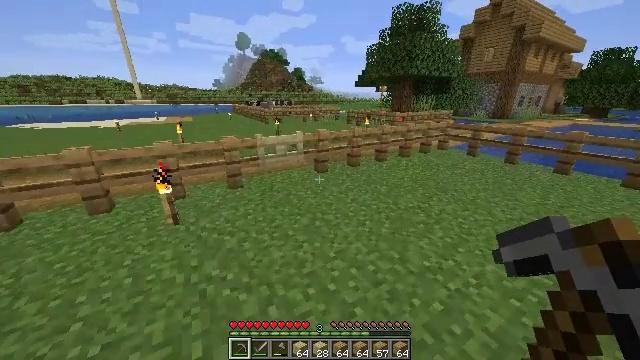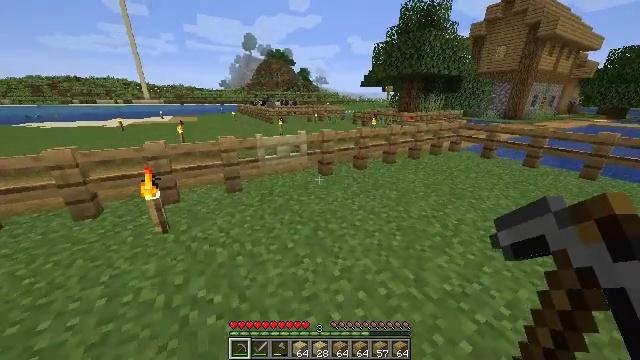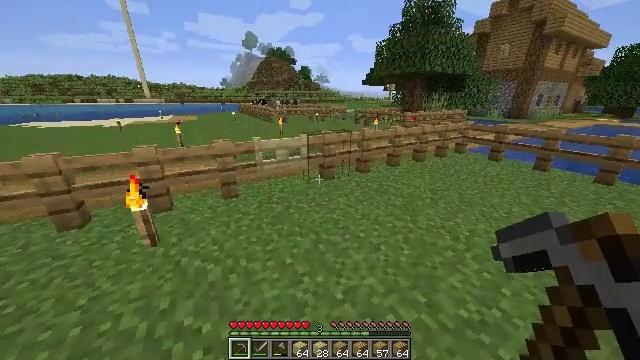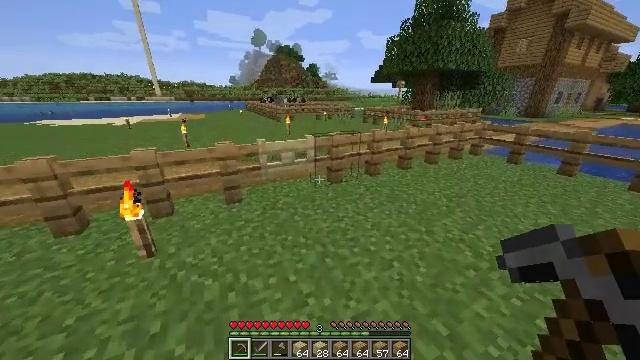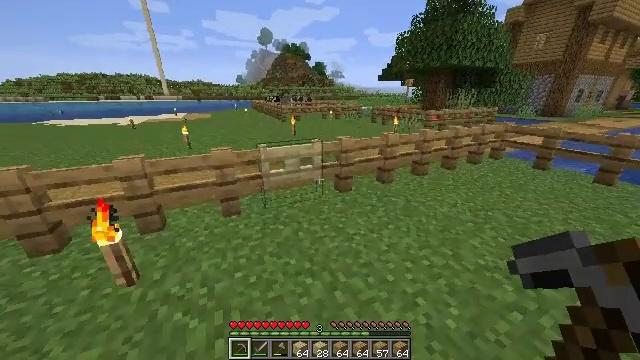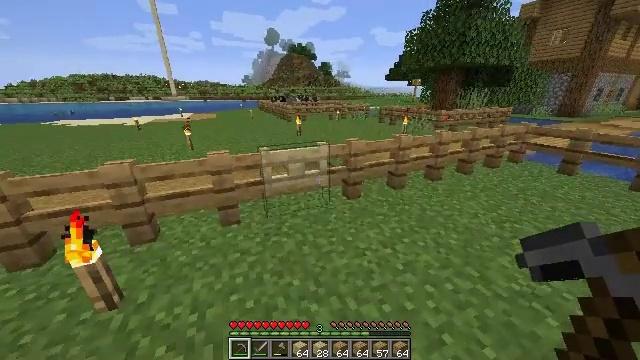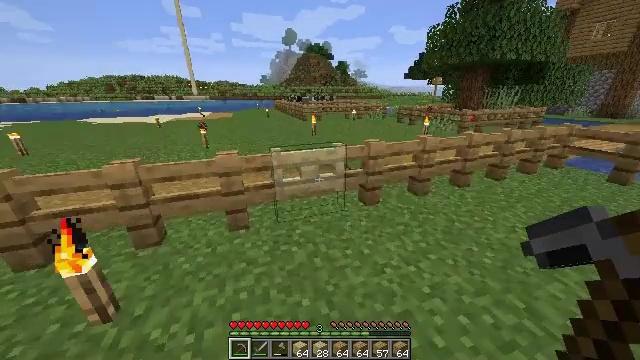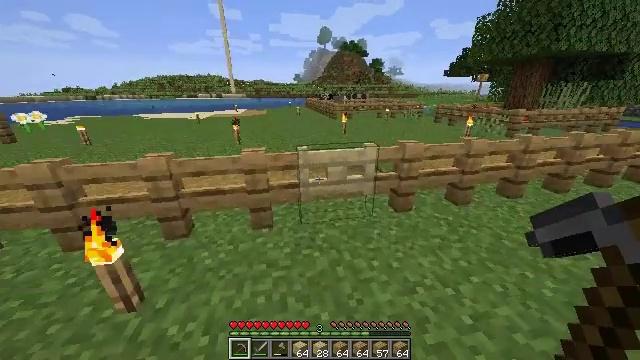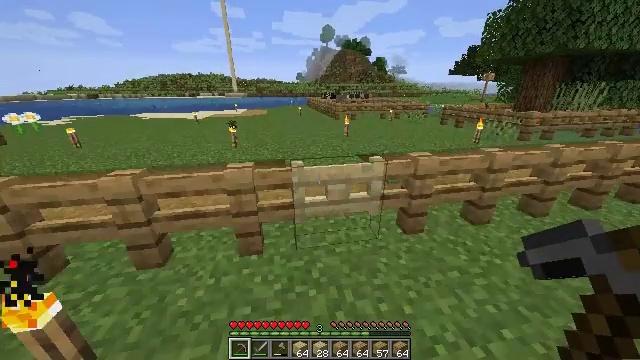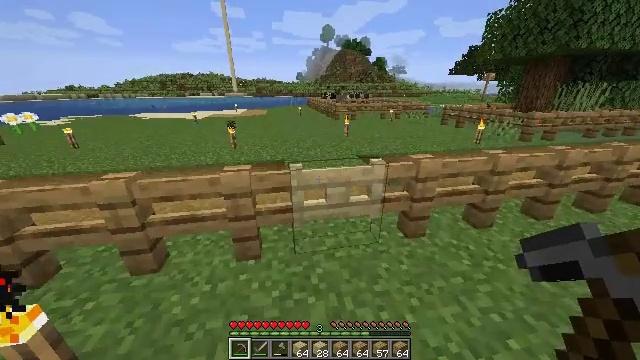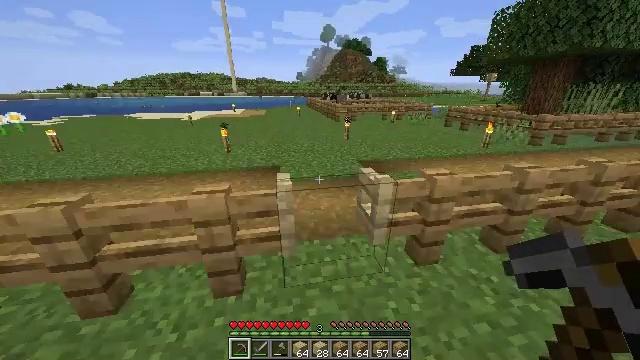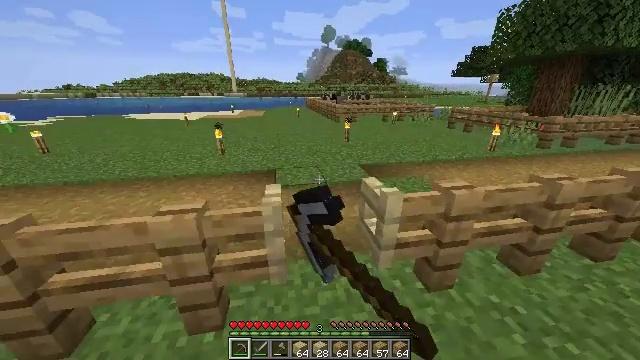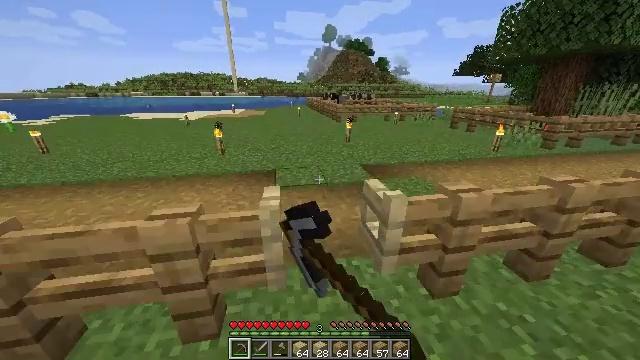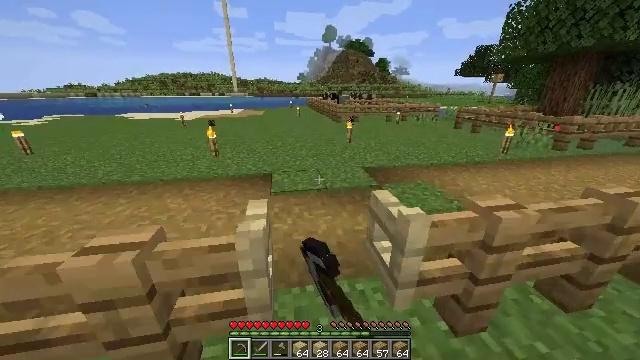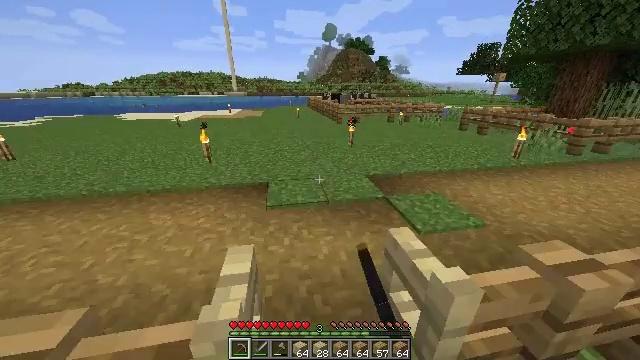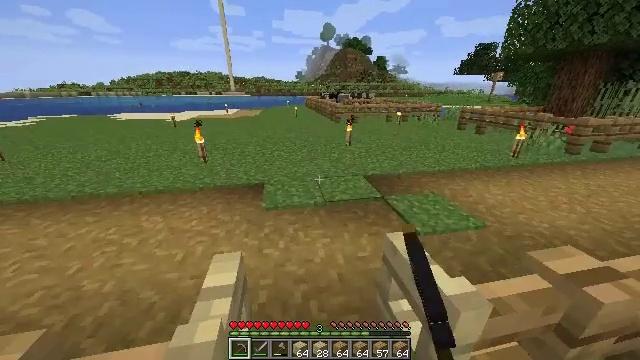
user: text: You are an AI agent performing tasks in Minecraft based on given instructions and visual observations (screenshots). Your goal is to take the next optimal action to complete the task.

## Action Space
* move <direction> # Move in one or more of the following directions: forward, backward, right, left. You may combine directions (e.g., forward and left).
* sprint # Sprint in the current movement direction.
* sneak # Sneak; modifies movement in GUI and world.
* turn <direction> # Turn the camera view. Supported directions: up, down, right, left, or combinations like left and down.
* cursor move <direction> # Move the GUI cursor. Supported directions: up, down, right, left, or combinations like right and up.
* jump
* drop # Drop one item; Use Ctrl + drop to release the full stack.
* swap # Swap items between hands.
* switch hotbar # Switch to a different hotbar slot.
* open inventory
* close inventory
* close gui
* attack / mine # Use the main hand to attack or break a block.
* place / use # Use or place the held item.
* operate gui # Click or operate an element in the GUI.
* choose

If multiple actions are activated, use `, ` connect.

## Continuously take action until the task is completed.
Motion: motion action
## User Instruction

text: Break the white bed to relocate it.
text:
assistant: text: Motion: move forward, sprint, turn left
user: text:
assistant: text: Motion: move forward, sprint
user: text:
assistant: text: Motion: move forward, sprint, turn left
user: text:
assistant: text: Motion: move forward, sprint, turn left
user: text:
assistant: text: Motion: move forward, sprint, turn left
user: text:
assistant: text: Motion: move forward, sprint, turn left
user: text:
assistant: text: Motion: move forward, sprint, turn left
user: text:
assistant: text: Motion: move forward, sprint
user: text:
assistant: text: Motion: move forward, sprint
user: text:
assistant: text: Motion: move forward, sprint, use / place
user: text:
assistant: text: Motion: move forward, sprint, use / place
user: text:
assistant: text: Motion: move forward, sprint, use / place
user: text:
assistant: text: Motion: move forward, sprint
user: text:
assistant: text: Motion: move forward, sprint
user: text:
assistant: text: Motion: move forward, sprint
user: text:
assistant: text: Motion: move forward, sprint, turn right
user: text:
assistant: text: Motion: move forward, sprint, turn right
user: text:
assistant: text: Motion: move forward, sprint, turn right
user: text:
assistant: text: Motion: move forward, sprint, turn right
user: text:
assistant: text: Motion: move forward, sprint
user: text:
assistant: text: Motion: move forward, sprint
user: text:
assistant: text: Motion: move forward, sprint
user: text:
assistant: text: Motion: move forward, sprint
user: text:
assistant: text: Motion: move forward, sprint, turn right
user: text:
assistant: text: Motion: move forward, sprint, turn right
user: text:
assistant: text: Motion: move forward, sprint, turn right and down
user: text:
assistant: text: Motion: move forward, sprint, turn right and down
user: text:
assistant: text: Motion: move forward, turn right and down
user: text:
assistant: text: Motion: turn right and down
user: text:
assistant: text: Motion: turn right